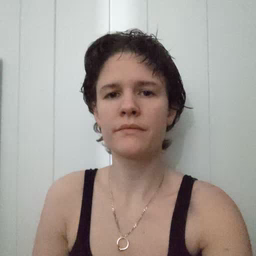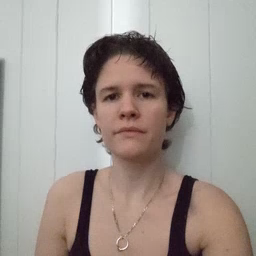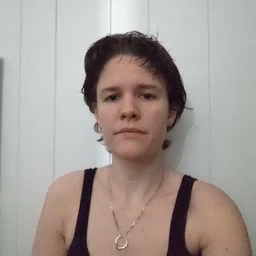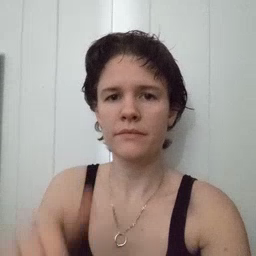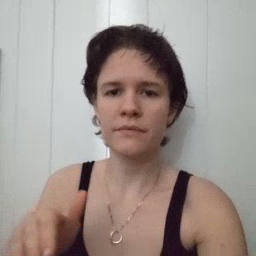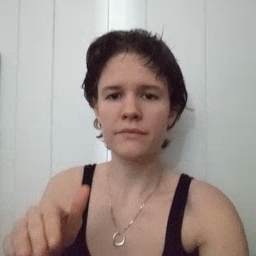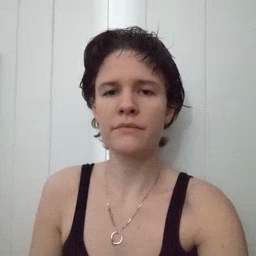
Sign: child